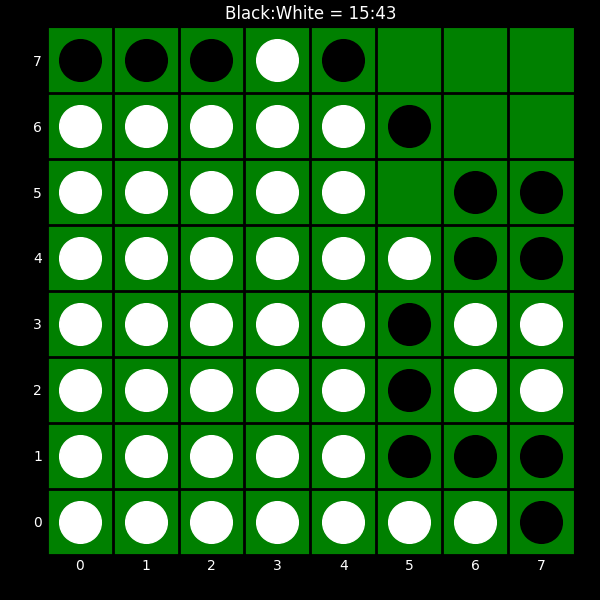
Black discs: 15
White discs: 43